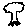
Label: tree